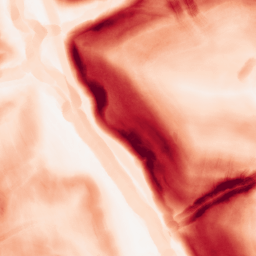
Category: morphological
Decomposition family: morphological_gradient
Decomposition parameters: size: 7
shape: disk
Upsampling method: regularized
Upsampling parameters: scale: 2
lambda_reg: 0.001
Upsampling scale: 2